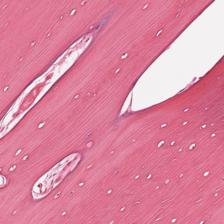
Label: Non-Tumor